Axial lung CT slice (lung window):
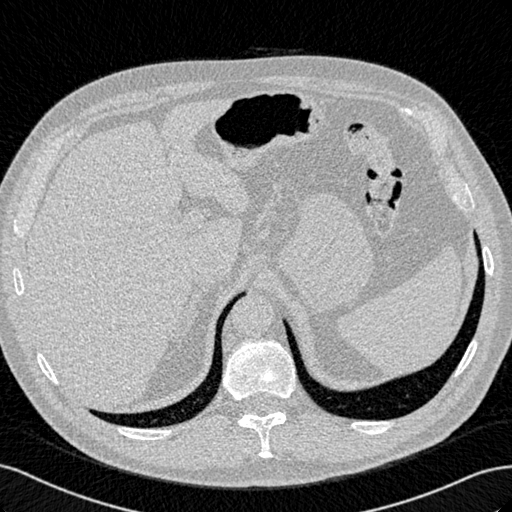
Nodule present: no